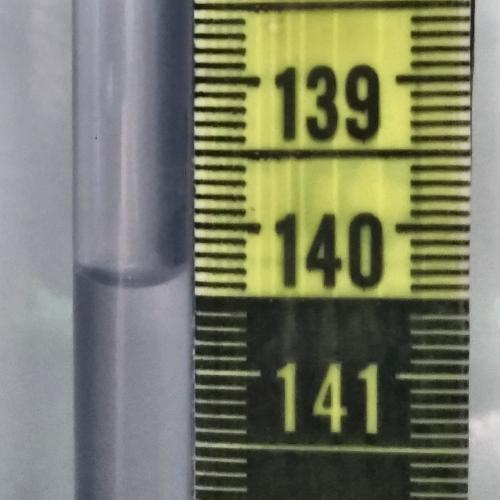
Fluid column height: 140.4 cm